Question: I'm creating DataGrid template with rounded corners, but I faced with this problem:

Bottom corners are out of the border bounds. How to solve this? I've read this article:
<URL>
I need to do the same, but in Template. Here is my DataGrid Template Code:
'''
<Style TargetType="{x:Type DataGrid}">
<Setter Property="Background" Value="{StaticResource ControlContentBrush}"/>
<Setter Property="RowDetailsVisibilityMode" Value="VisibleWhenSelected"/>
<Setter Property="ScrollViewer.CanContentScroll" Value="true"/>
<Setter Property="ScrollViewer.PanningMode" Value="Both"/>
<Setter Property="Stylus.IsFlicksEnabled" Value="False"/>
<Setter Property="Margin" Value="5"/>
<Setter Property="AlternatingRowBackground" Value="#282828"/>
<Setter Property="HorizontalGridLinesBrush" Value="{StaticResource NormalBorderBrush}"/>
<Setter Property="VerticalGridLinesBrush" Value="{StaticResource NormalBorderBrush}"/>
<Setter Property="Template">
<Setter.Value>
<ControlTemplate TargetType="{x:Type DataGrid}">
<Border x:Name="Border" BorderBrush="#282828" BorderThickness="2" CornerRadius="13" Background="#232323" Padding="{TemplateBinding Padding}" SnapsToDevicePixels="True">
<ScrollViewer x:Name="DG_ScrollViewer" Focusable="false">
<ScrollViewer.Template>
<ControlTemplate TargetType="{x:Type ScrollViewer}">
<Grid>
<Grid.ColumnDefinitions>
<ColumnDefinition Width="Auto"/>
<ColumnDefinition Width="*"/>
<ColumnDefinition Width="Auto"/>
</Grid.ColumnDefinitions>
<Grid.RowDefinitions>
<RowDefinition Height="Auto"/>
<RowDefinition Height="*"/>
<RowDefinition Height="Auto"/>
</Grid.RowDefinitions>
<DataGridColumnHeadersPresenter x:Name="PART_ColumnHeadersPresenter" Grid.Column="1" Visibility="{Binding HeadersVisibility, ConverterParameter={x:Static DataGridHeadersVisibility.Column}, Converter={x:Static DataGrid.HeadersVisibilityConverter}, RelativeSource={RelativeSource AncestorType={x:Type DataGrid}}}"/>
<ScrollContentPresenter x:Name="PART_ScrollContentPresenter" CanContentScroll="{TemplateBinding CanContentScroll}" Grid.ColumnSpan="2" Grid.Row="1"/>
<ScrollBar x:Name="PART_VerticalScrollBar" Grid.Column="2" Maximum="{TemplateBinding ScrollableHeight}" Orientation="Vertical" Grid.Row="1" Visibility="{TemplateBinding ComputedVerticalScrollBarVisibility}" Value="{Binding VerticalOffset, Mode=OneWay, RelativeSource={RelativeSource TemplatedParent}}" ViewportSize="{TemplateBinding ViewportHeight}"/>
<Grid Grid.Column="1" Grid.Row="2">
<Grid.ColumnDefinitions>
<ColumnDefinition Width="{Binding NonFrozenColumnsViewportHorizontalOffset, RelativeSource={RelativeSource AncestorType={x:Type DataGrid}}}"/>
<ColumnDefinition Width="*"/>
</Grid.ColumnDefinitions>
<ScrollBar x:Name="PART_HorizontalScrollBar" Grid.Column="1" Maximum="{TemplateBinding ScrollableWidth}" Orientation="Horizontal" Visibility="{TemplateBinding ComputedHorizontalScrollBarVisibility}" Value="{Binding HorizontalOffset, Mode=OneWay, RelativeSource={RelativeSource TemplatedParent}}" ViewportSize="{TemplateBinding ViewportWidth}"/>
</Grid>
</Grid>
</ControlTemplate>
</ScrollViewer.Template>
<ItemsPresenter SnapsToDevicePixels="{TemplateBinding SnapsToDevicePixels}"/>
</ScrollViewer>
</Border>
</ControlTemplate>
</Setter.Value>
</Setter>
<Style.Triggers>
<Trigger Property="IsGrouping" Value="true">
<Setter Property="ScrollViewer.CanContentScroll" Value="false"/>
</Trigger>
</Style.Triggers>
</Style>
'''
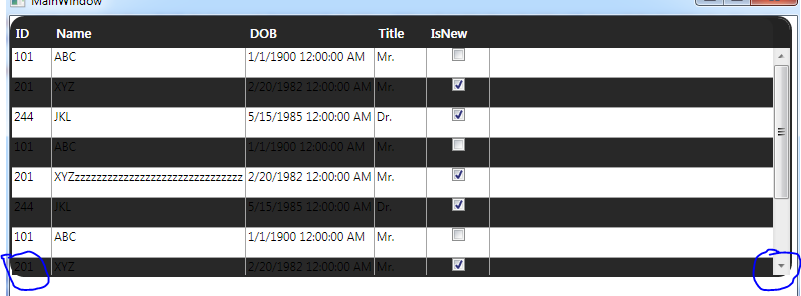
Answer: Try to set ClipToBounds="True" on the border.
edit: Ah, I think I see your problem. Add this code to the scrollviewer:
'''
<ScrollViewer.OpacityMask>
<VisualBrush Visual="{Binding ElementName=border}"/>
</ScrollViewer.OpacityMask>
'''
And place both the border and the scrollviewer in a grid.
'''
<grid>
<border/>
<scrollviewer/>
</grid>
'''
edit2: Here is code which worked for me.
'''
<Style TargetType="{x:Type DataGrid}">
<Setter Property="Background" Value="{StaticResource ControlContentBrush}"/>
<Setter Property="RowDetailsVisibilityMode" Value="VisibleWhenSelected"/>
<Setter Property="ScrollViewer.CanContentScroll" Value="true"/>
<Setter Property="ScrollViewer.PanningMode" Value="Both"/>
<Setter Property="Stylus.IsFlicksEnabled" Value="False"/>
<Setter Property="Margin" Value="5"/>
<Setter Property="AlternatingRowBackground" Value="#282828"/>
<Setter Property="HorizontalGridLinesBrush" Value="{StaticResource NormalBorderBrush}"/>
<Setter Property="VerticalGridLinesBrush" Value="{StaticResource NormalBorderBrush}"/>
<Setter Property="Template">
<Setter.Value>
<ControlTemplate TargetType="{x:Type DataGrid}">
<Grid>
<Border x:Name="Border" CornerRadius="13" Background="#232323" SnapsToDevicePixels="True"/>
<ScrollViewer x:Name="DG_ScrollViewer" Focusable="false">
<ScrollViewer.OpacityMask>
<VisualBrush Visual="{Binding ElementName=Border}"/>
</ScrollViewer.OpacityMask>
<ScrollViewer.Template>
<ControlTemplate TargetType="{x:Type ScrollViewer}">
<Grid>
<Grid.ColumnDefinitions>
<ColumnDefinition Width="Auto"/>
<ColumnDefinition Width="*"/>
<ColumnDefinition Width="Auto"/>
</Grid.ColumnDefinitions>
<Grid.RowDefinitions>
<RowDefinition Height="Auto"/>
<RowDefinition Height="*"/>
<RowDefinition Height="Auto"/>
</Grid.RowDefinitions>
<DataGridColumnHeadersPresenter x:Name="PART_ColumnHeadersPresenter" Grid.Column="1" Visibility="{Binding HeadersVisibility, ConverterParameter={x:Static DataGridHeadersVisibility.Column}, Converter={x:Static DataGrid.HeadersVisibilityConverter}, RelativeSource={RelativeSource AncestorType={x:Type DataGrid}}}"/>
<ScrollContentPresenter x:Name="PART_ScrollContentPresenter" CanContentScroll="{TemplateBinding CanContentScroll}" Grid.ColumnSpan="2" Grid.Row="1"/>
<ScrollBar x:Name="PART_VerticalScrollBar" Grid.Column="2" Maximum="{TemplateBinding ScrollableHeight}" Orientation="Vertical" Grid.Row="1" Visibility="{TemplateBinding ComputedVerticalScrollBarVisibility}" Value="{Binding VerticalOffset, Mode=OneWay, RelativeSource={RelativeSource TemplatedParent}}" ViewportSize="{TemplateBinding ViewportHeight}"/>
<Grid Grid.Column="1" Grid.Row="2">
<Grid.ColumnDefinitions>
<ColumnDefinition Width="{Binding NonFrozenColumnsViewportHorizontalOffset, RelativeSource={RelativeSource AncestorType={x:Type DataGrid}}}"/>
<ColumnDefinition Width="*"/>
</Grid.ColumnDefinitions>
<ScrollBar x:Name="PART_HorizontalScrollBar" Grid.Column="1" Maximum="{TemplateBinding ScrollableWidth}" Orientation="Horizontal" Visibility="{TemplateBinding ComputedHorizontalScrollBarVisibility}" Value="{Binding HorizontalOffset, Mode=OneWay, RelativeSource={RelativeSource TemplatedParent}}" ViewportSize="{TemplateBinding ViewportWidth}"/>
</Grid>
</Grid>
</ControlTemplate>
</ScrollViewer.Template>
<ItemsPresenter SnapsToDevicePixels="{TemplateBinding SnapsToDevicePixels}"/>
</ScrollViewer>
</Grid>
</ControlTemplate>
</Setter.Value>
</Setter>
<Style.Triggers>
<Trigger Property="IsGrouping" Value="true">
<Setter Property="ScrollViewer.CanContentScroll" Value="false"/>
</Trigger>
</Style.Triggers>
</Style>
'''